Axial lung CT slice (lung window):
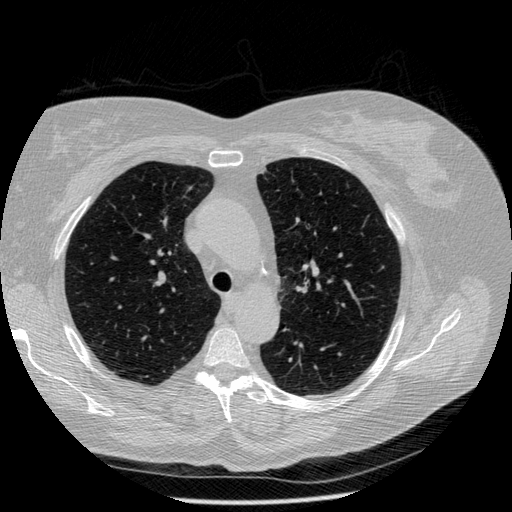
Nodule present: no